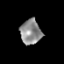
Tissue: prostate
Cell type: T cells
Senescence score: 0.2568
Nuclear area (px): 509
Mean DAPI intensity: 141.633